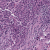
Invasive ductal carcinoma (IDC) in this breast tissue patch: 1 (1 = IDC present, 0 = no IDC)